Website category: jobs
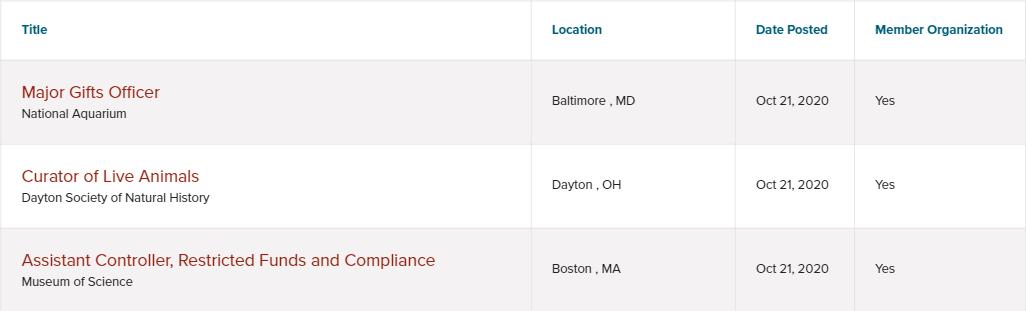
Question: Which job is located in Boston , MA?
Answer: Assistant Controller, Restricted Funds and Compliance

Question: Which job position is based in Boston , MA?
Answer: Assistant Controller, Restricted Funds and Compliance

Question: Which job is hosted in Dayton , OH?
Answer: Curator of Live Animals

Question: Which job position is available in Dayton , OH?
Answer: Curator of Live Animals

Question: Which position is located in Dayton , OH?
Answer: Curator of Live Animals

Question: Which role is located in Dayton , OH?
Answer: Curator of Live Animals

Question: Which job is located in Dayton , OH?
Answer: Curator of Live Animals

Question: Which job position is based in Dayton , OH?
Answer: Curator of Live Animals